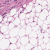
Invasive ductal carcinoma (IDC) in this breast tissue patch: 0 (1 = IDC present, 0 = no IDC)